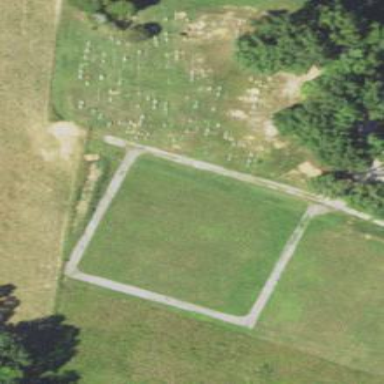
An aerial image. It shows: Cemetery.